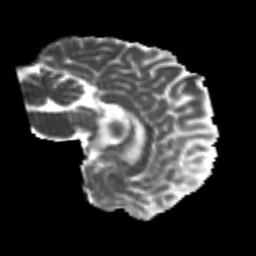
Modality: MD
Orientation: sagittal
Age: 26
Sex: male
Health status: healthy
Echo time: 0.074 s